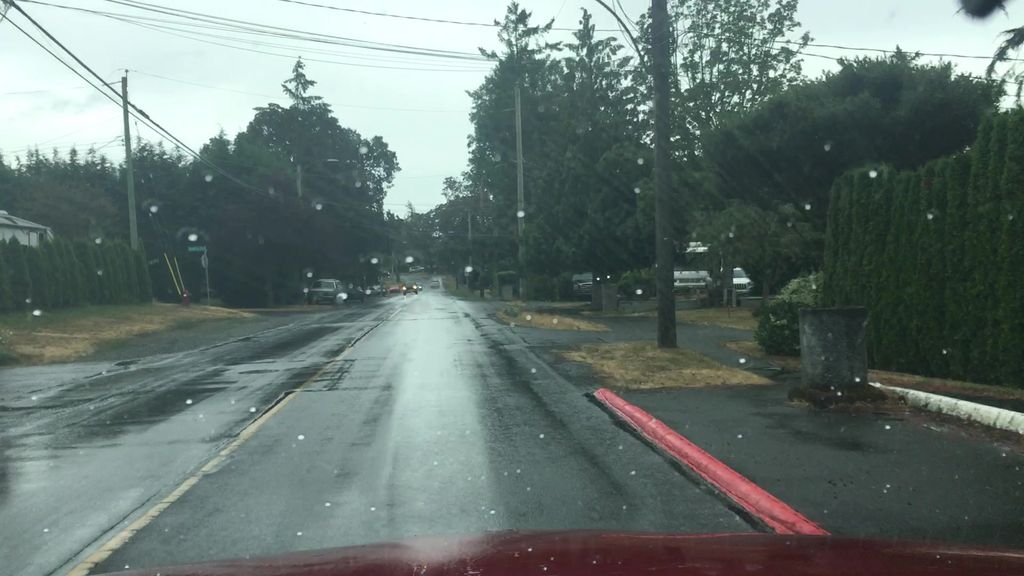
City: victoria